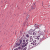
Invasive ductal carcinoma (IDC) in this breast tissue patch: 0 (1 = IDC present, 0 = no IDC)